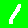
Digit: 1